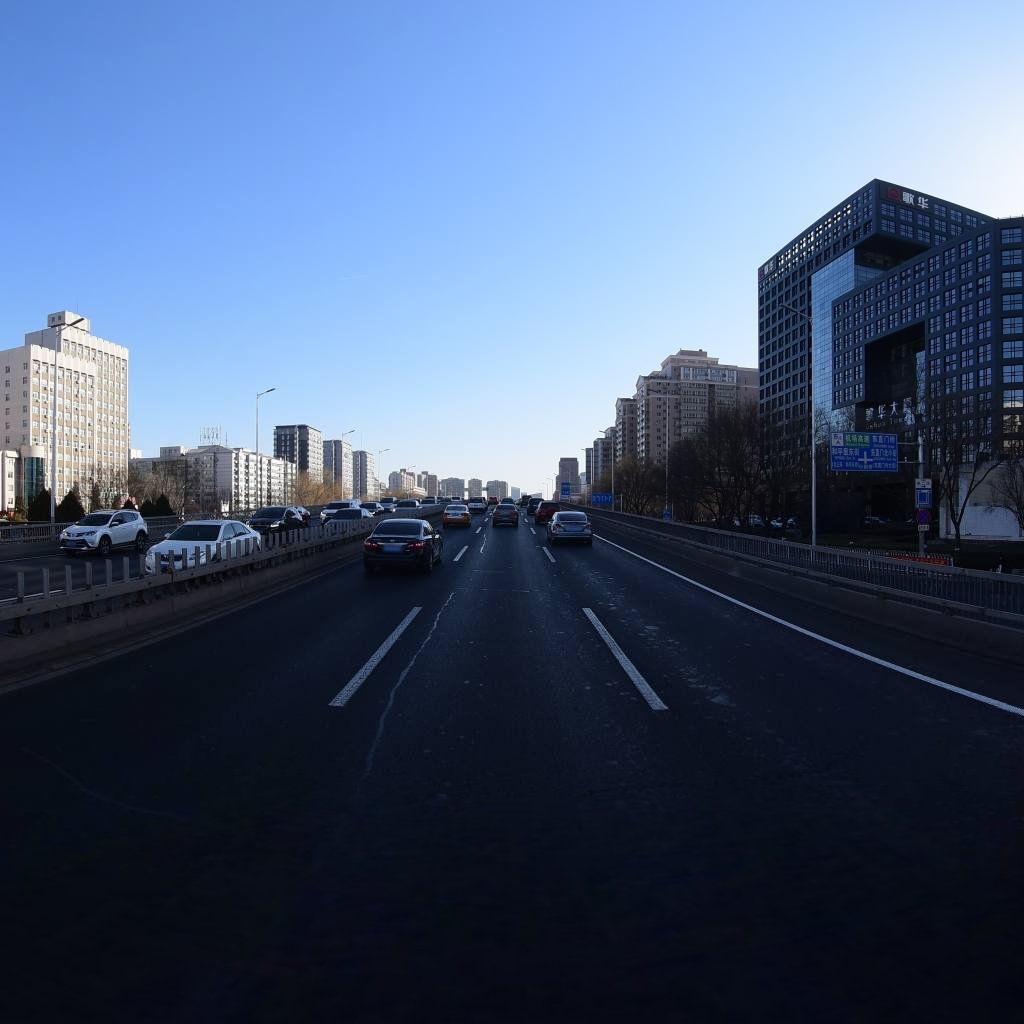
Region: Dongcheng
Road damage annotations: longitudinal patch, transverse patch, longitudinal patch, transverse patch